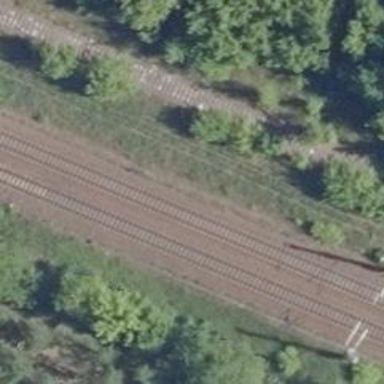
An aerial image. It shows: Railway signal.